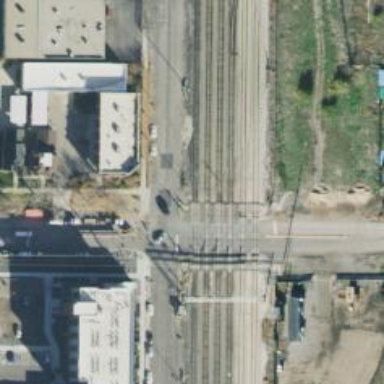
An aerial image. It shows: Crossing for the railway.